九年级 · 画法几何学
(本题 3 分) (2021 $\cdot$浙江宁波$\cdot$九年级期末) 如图四个圆形图案中, 分别以它们所在圆的圆心为旋转中心, 顺时针旋转 $72^{\circ}$ 后, 能与原图形完全重合的是
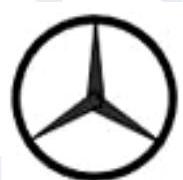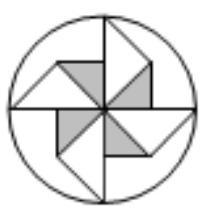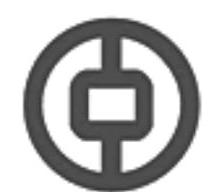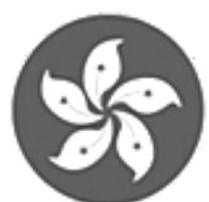
A.B.C.D.
答案: D
解析: D【解析】【分析】观察图形,从图形的性质可以确定旋转角,然后进行判断即可得到答案.【详解】解:A图形顺时针旋转120^circ后,能与原图形完全重合,A不正确;B图形顺时针旋转90^circ后，能与原图形完全重合，B不正确;C图形顺时针旋转180^circ后，能与原图形完全重合，C不正确;D图形顺时针旋转72^circ后，能与原图形完全重合，D正确;故选:D.【点睛】此题考查旋转对称图形的概念：把一个图形绕着一个定点旋转一个角度后,与初始图形重合,这种图形叫做旋转对称图形,这个定点叫做旋转对称中心,旋转角度叫做旋转角.